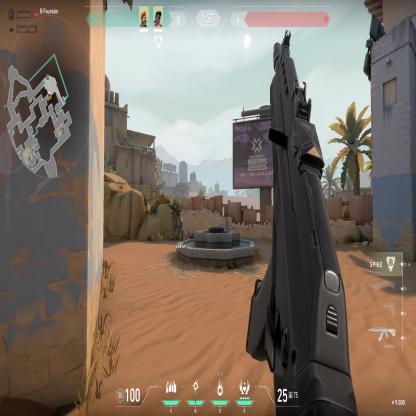
Label: teammate